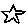
Label: star